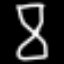
Label: hourglass